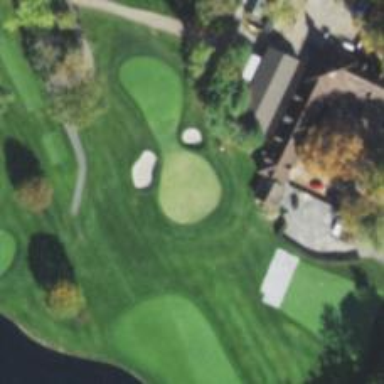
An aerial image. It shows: Golf hole.